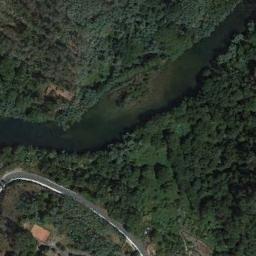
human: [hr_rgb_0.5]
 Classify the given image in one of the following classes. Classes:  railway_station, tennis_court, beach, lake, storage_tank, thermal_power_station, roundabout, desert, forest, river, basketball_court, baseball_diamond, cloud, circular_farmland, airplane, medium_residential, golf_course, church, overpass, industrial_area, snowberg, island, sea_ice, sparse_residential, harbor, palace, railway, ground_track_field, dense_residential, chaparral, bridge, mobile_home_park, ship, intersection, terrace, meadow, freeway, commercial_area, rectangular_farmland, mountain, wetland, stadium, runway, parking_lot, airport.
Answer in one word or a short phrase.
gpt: river